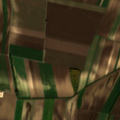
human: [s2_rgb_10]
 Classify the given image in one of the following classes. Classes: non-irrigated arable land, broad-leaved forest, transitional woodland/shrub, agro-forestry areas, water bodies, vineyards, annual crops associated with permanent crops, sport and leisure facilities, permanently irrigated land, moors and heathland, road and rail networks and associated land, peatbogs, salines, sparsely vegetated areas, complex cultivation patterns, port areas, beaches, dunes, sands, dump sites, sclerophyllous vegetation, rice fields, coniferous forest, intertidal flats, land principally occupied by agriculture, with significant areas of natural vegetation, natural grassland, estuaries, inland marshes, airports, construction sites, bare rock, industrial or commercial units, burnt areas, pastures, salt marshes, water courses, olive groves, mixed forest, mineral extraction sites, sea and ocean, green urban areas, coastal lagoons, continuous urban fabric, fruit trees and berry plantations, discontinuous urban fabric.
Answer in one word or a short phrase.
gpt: non-irrigated arable land